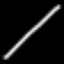
Label: line